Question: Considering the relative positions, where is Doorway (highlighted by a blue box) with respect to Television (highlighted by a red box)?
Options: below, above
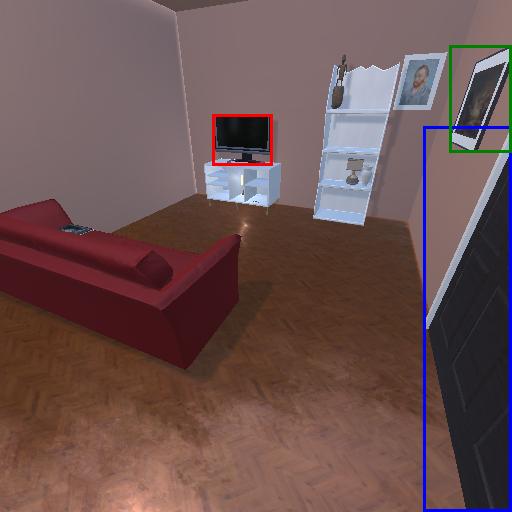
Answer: below